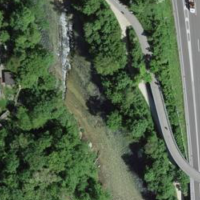
EUNIS habitat code: 57
Species observed at this site:
Allium ursinum
Motacilla cinerea